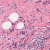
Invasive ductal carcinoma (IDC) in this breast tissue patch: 1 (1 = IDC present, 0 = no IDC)